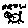
Label: cat